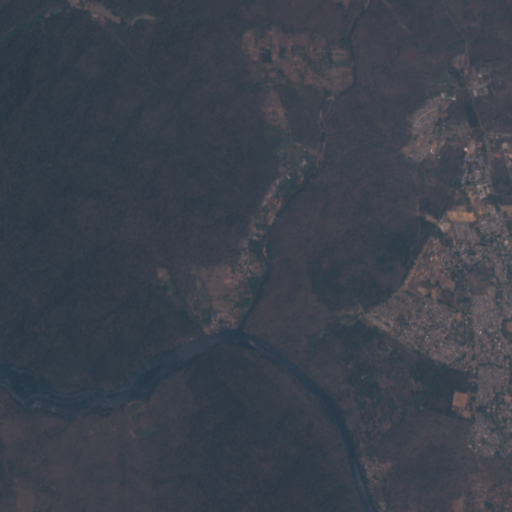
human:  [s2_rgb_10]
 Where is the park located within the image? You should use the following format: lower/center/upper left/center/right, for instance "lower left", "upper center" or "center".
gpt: The park is located in the lower right of the image.
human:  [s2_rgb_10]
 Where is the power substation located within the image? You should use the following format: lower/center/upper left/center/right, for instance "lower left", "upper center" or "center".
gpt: The power substation is located in the upper right of the image.
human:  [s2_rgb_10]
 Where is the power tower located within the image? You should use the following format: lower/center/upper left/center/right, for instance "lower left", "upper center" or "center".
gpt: The power tower is located in the upper right of the image.
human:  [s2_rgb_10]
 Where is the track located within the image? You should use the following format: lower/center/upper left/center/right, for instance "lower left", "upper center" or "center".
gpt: There is no track in the image.